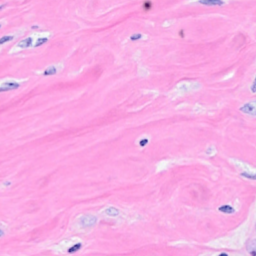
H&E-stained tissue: Breast